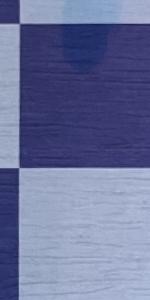
Label: Empty